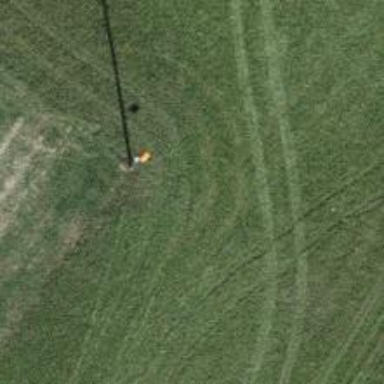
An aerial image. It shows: Pole supporting pipeline marker with roof cover.